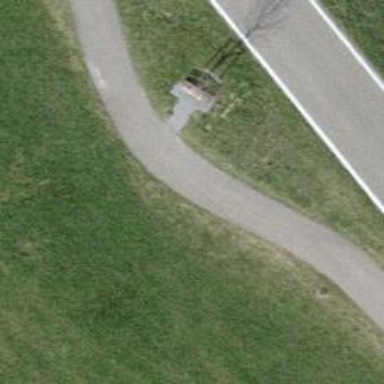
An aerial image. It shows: Cycleway.